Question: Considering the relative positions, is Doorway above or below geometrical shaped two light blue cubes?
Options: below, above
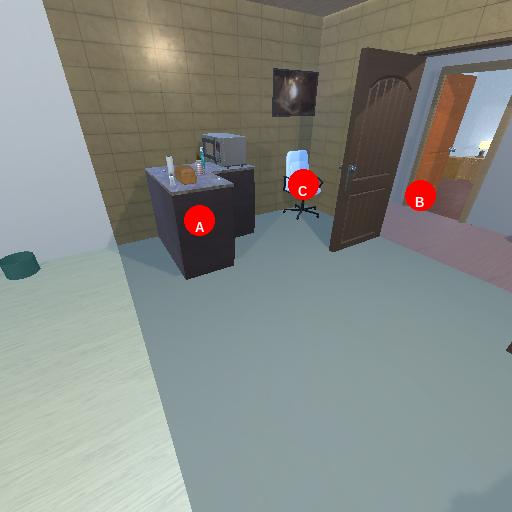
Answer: below